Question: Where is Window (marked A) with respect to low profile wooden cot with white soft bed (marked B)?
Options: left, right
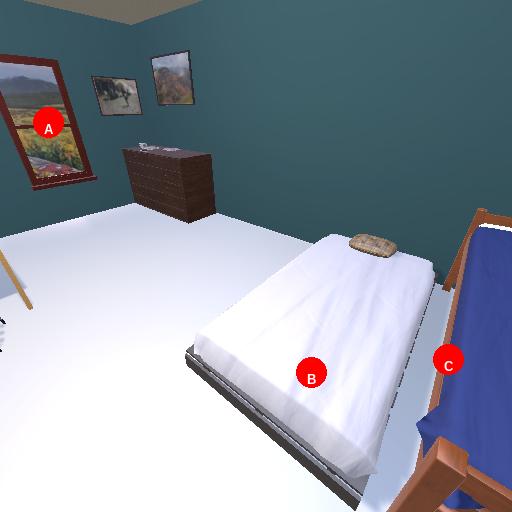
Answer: left